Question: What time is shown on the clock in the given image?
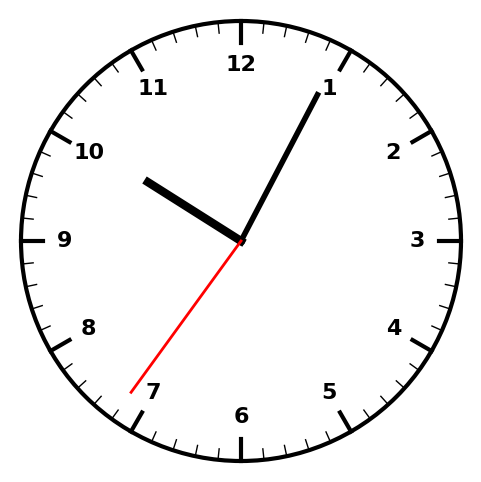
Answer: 10:04:36